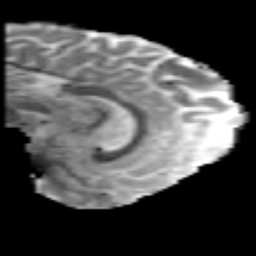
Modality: MD
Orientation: sagittal
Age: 34
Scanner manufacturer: philips
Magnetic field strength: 3 T
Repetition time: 8.6 s
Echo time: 0.127 s